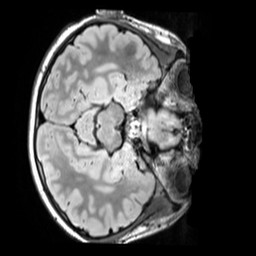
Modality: FLAIR
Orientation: axial
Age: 12
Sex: male
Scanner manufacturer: siemens
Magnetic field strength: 3 T
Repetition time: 5 s
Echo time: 0.388 s